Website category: university
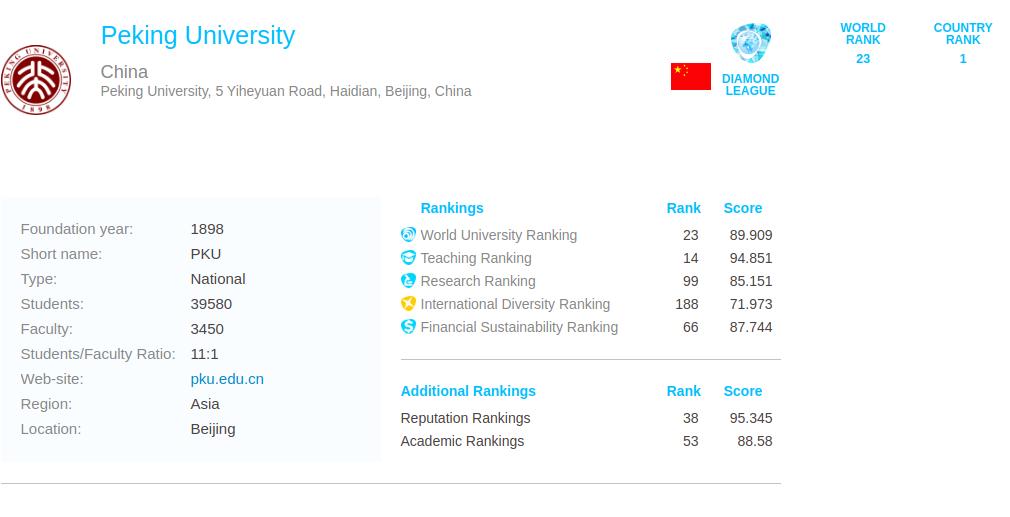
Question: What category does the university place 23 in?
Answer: World University Ranking

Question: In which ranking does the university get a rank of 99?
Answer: Research Ranking

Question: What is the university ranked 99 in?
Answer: Research Ranking

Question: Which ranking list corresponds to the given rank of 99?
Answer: Research Ranking

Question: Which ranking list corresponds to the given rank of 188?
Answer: International Diversity Ranking

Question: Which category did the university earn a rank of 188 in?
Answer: International Diversity Ranking

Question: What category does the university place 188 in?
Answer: International Diversity Ranking

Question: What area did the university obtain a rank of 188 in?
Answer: International Diversity Ranking

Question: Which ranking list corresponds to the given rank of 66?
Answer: Financial Sustainability Ranking

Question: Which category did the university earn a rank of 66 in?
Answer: Financial Sustainability Ranking

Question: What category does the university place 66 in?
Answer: Financial Sustainability Ranking

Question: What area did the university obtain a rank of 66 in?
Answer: Financial Sustainability Ranking

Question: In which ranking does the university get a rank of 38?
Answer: Reputation Rankings

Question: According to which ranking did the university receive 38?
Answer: Reputation Rankings

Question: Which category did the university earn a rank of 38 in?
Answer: Reputation Rankings

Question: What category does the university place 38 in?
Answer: Reputation Rankings

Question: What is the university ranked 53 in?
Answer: Academic Rankings

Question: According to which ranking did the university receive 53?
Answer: Academic Rankings

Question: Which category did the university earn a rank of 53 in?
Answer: Academic Rankings

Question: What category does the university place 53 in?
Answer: Academic Rankings

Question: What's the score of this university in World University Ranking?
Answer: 89.909

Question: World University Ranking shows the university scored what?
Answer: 89.909

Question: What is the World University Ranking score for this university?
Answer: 89.909

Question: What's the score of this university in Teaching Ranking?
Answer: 94.851

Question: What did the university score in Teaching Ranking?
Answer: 94.851

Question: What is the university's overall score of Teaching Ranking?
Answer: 94.851

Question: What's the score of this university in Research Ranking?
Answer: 85.151

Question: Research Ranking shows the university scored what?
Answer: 85.151

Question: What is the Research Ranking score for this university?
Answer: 85.151

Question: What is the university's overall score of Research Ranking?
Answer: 85.151

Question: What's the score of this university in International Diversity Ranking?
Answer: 71.973

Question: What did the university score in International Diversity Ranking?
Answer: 71.973

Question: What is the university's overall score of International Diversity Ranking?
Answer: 71.973

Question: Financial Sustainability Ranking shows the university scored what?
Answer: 87.744

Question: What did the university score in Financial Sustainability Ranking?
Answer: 87.744

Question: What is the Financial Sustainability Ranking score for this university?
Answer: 87.744

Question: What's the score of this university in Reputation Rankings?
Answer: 95.345

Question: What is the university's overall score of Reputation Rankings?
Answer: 95.345

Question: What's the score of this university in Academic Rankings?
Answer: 88.58

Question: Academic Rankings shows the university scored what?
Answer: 88.58

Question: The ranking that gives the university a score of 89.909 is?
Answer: World University Ranking

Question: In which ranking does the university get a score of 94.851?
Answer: Teaching Ranking

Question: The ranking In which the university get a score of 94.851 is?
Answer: Teaching Ranking

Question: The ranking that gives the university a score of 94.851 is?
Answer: Teaching Ranking

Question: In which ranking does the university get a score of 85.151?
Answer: Research Ranking

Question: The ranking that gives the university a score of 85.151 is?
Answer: Research Ranking

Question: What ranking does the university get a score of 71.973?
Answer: International Diversity Ranking

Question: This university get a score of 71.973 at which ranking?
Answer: International Diversity Ranking

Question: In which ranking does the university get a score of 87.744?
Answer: Financial Sustainability Ranking

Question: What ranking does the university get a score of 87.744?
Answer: Financial Sustainability Ranking

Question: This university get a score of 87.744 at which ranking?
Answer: Financial Sustainability Ranking

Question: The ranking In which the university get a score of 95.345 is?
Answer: Reputation Rankings

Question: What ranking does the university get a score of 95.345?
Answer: Reputation Rankings

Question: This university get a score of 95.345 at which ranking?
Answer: Reputation Rankings

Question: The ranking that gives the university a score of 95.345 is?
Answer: Reputation Rankings

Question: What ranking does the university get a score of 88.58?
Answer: Academic Rankings

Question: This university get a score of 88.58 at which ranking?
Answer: Academic Rankings